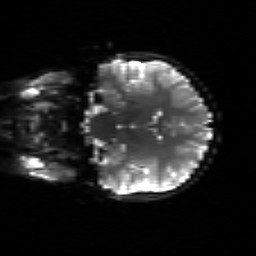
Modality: sbref
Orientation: coronal
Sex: female
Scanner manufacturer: siemens
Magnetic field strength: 3 T
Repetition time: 5 s
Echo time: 0.071 s